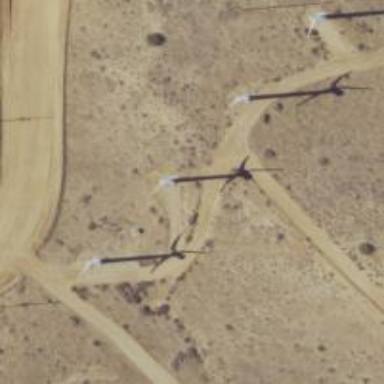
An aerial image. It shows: Wind power generator employing wind turbines.